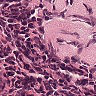
Metastatic tissue present: no